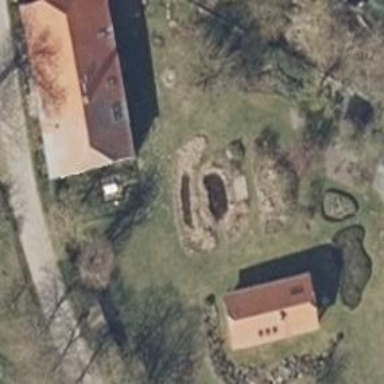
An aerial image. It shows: Isolated dwelling in the countryside.